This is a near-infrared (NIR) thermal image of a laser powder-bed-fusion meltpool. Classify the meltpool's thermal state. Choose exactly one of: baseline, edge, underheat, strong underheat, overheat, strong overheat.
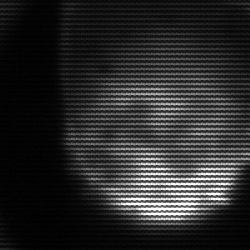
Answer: edge